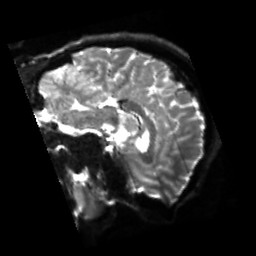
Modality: sbref
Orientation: sagittal
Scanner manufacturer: siemens
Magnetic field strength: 3 T
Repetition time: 4 s
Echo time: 0.0594 s